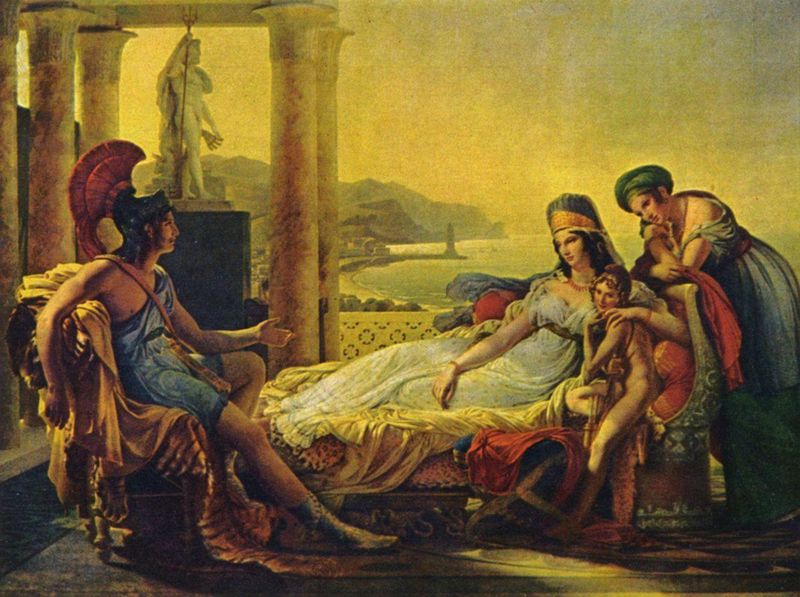
Titel: Aeneas berichtet Dido vom Untergang Trojas
Künstler: Pierre Narcisse Guérin
Standort: Paris
Institution: Musée du Louvre
Schlagwörter: akt, berg, blau, dunkel, feder, felsen, fuß, gemälde, gott, hand, held, himmel, kopf, mann, meer, nackt, schatten, umhang, wasser, weiß, fluss, frauen, gelb, grün, landschaft, menschen, mädchen, see, sitzen, stadt, ufer, braun, femmes, frankreich, frau, geste, grau, hell, hintergrund, hut, kleid, kleider, licht, marmor, männer, schwarz, stuhl, säule, säulen, vordergrund, ölbild, rot, tuch, gespräch, haube, malerei, jung, mütze, arm, arme, diener, dienerin, federn, geschichte, kleidung, stehen, hände, horizont, sonnenaufgang, weite, sonne, boden, figur, gewand, gold, haare, sessel, stoff, tücher, gewänder, kind, klassizismus, personen, krone, locken, kinder, turm, skulptur, statue, beine, federbusch, terrasse, strand, sofa, liegen, sitz, genrebild, vedute, schuhe, warm, berge, gebirge, kette, sonnenuntergang, klein, werbung, hafen, lehnen, historienbild, kissen, könig, thron, bedienstete, bett, stimmung, sandalen, plastik, podest, junge, knie, liegend, divan, abendstimmung, bucht, leuchten, wei, antike, diwan, abschied, leuchtturm, denkmal, schwert, soldat, waffe, gestik, helm, stiefel, göttin, kapitelle, rom, römer, liege, besuch, beugen, antik, griechen, toga, stark, griechisch, krieger, chaise, tapis, griechenland, historiengemälde, antikisierend, venus, tempel, königin, helmbusch, chaiselongue, femme, ottomane, amor, klassik, legionär, kleopatra, turban, mars, grieche, köcher, pfeil, ciel, peinture, robe, zepter, söhne, leopardenfell, antique, toge, römerin, federhelm, ägypten, zuhören, colonne, tiepolo, enfant, fauteuil, colonnes, kline, nachricht, tigerfell, nckt, mark, gast, casque, mythologie, nordafrika, anischt, mer, plage, erzählen, alexandria, antiquite, vorbeugen, grec, neptun, dreizack, poseidon, rome, rämer, dame, lit, odalisque, rivage, abenteuer, antonius, helbusch, guerrier, heros, cleopatra, gelaender, egypte, neptune, romain, familie, néoclassique, conversation, drau en, falaise, gottheit, historia, leginär, marc anton, scön, ägypterin, anonyme, nu, césar, cléopatre, allonge, dido und äneas, griechisches ambiente, mkind, reaine, athena, méridienne, drapés, piliers, it, coussins, drapée, didon, enée, troyen, peau de tigre, byzance